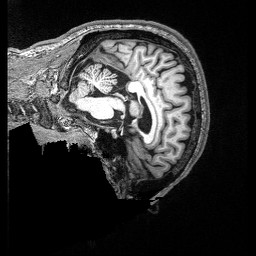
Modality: T1w
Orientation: sagittal
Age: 45
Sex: male
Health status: ill
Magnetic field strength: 3 T
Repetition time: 2.53 s
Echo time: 0.00331 s